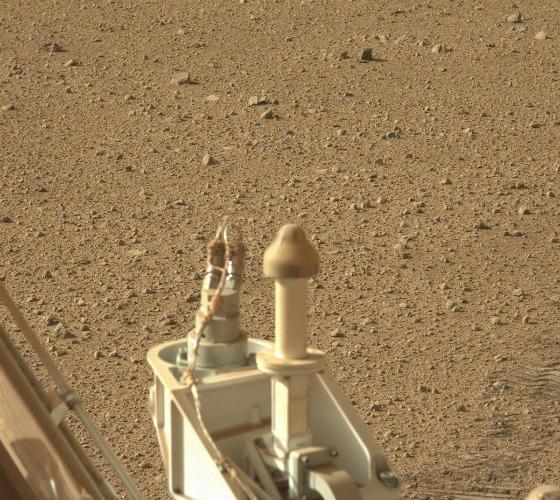
Terrain classes present: Background, Gravel / Sand / Soil